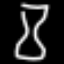
Label: hourglass